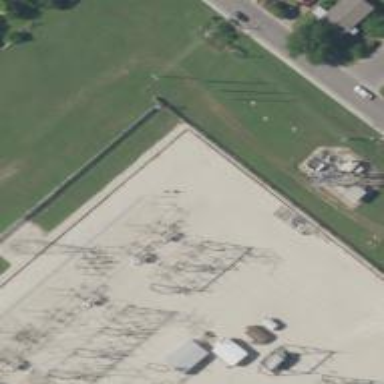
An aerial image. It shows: Switch for power supply.